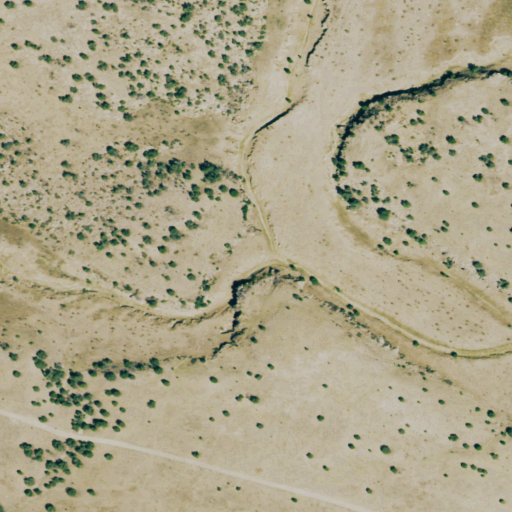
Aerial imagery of valley in Colorado named Dripping Springs Canyon containing grassland and shrub